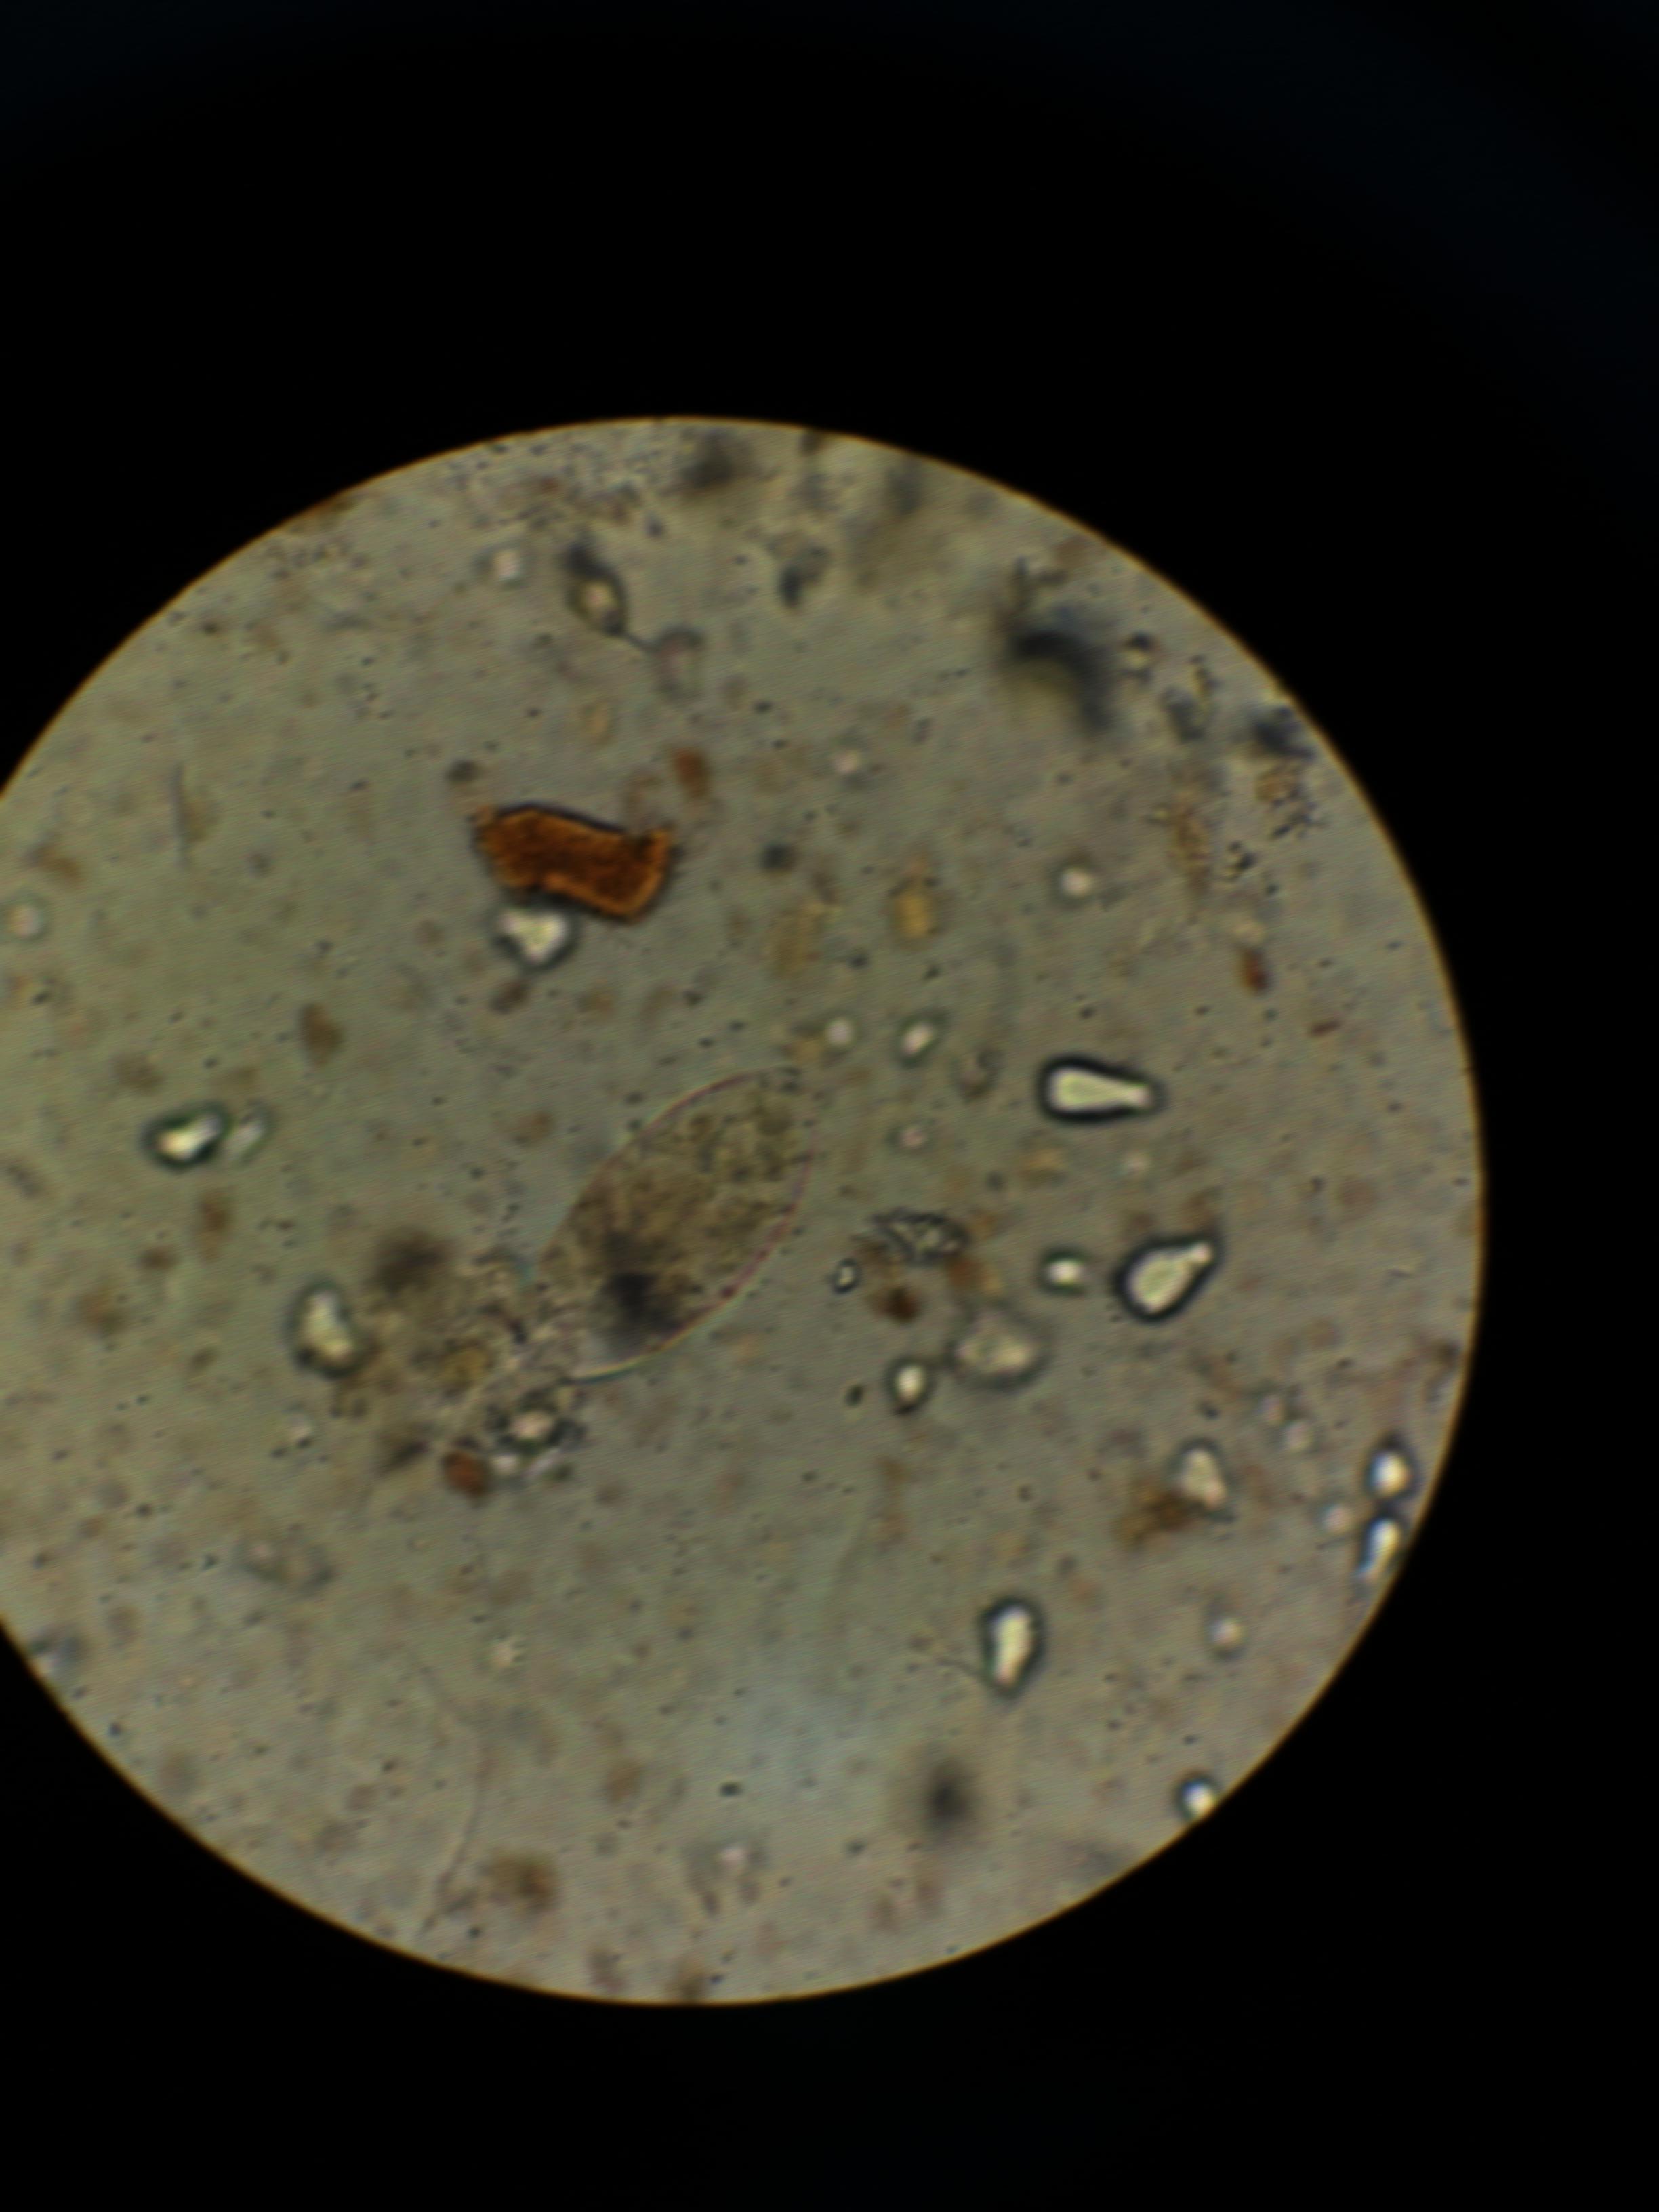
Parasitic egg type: Fasciolopsis buski